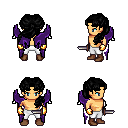
a pixel art fantasy rpg character, male body template, human, tanned skin, purple wings, white pants, black princess hairstyle, gold gloves, brown shoes, dagger, four views (front, back, left, right), 2x2 character sprite sheet, small pixel art, hard edges, no anti-aliasing